Question: I would like to plot a 1D profile of a 2D image along an arbitrary line. The code below loads the image data hosted on github and plots it:
'''
import urllib
import numpy as np
import matplotlib.pyplot as plt
url = "https://gist.github.com/andreiberceanu/<PHONE>/raw/0b9d50d3d417b1cbe651560470c098700df5a1fc/image.dat"
f = urllib.urlopen(url)
data = np.loadtxt(f)
plt.imshow(data)
'''

The red line in the plot above was drawn by hand, as an example. I suppose one can parametrize it in the form a*x + b. I am also guessing some sort of interpolation is necessary, because the line passes though points which may not be part of the original 2D array of data.
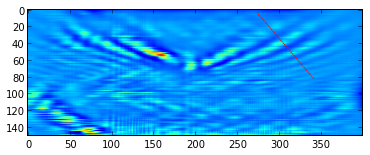
Answer: You want to use 'scipy.ndimage.map_coordinates'. You need to build up a 2xn array that is the coordinates at which to sample and then do 'map_coordinates(im, samples)'.
I think this is it:
'''
def sliceImage(I, a, b, *arg, **kws):
from scipy import linspace, asarray
from scipy.ndimage import map_coordinates
from scipy.linalg import norm
dst = norm(asarray(b) - a) + 1
return map_coordinates(I, [linspace(strt, end, dst)
for strt, end in zip(a, b)],
*arg, **kws)
'''
:
On further consideration, I think this is more elegant:
'''
def sliceImage(I, a, b, *arg, **kws):
from scipy import linspace, asarray
from scipy.ndimage import map_coordinates
from scipy.linalg import norm
a = asarray(a)
b = asarray(b)
dst = norm(b - a) + 1
return map_coordinates(I, (a[:,newaxis] * linspace(1, 0, dst) +
b[:,newaxis] * linspace(0, 1, dst)),
*arg, **kws)
'''
Thanks tcaswell: Added 1 to 'dst'.